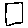
Label: square